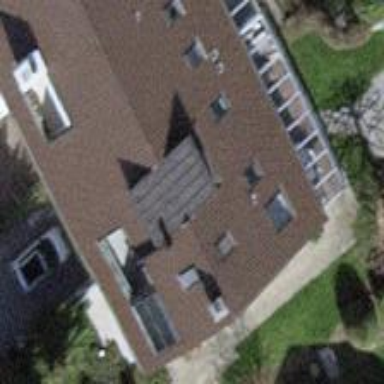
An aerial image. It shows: Detached building with gabled roof.